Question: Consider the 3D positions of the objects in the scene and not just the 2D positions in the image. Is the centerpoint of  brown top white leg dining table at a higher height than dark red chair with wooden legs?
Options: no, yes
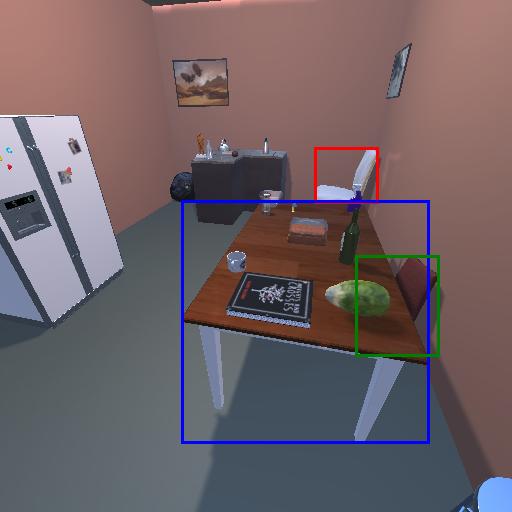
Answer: no